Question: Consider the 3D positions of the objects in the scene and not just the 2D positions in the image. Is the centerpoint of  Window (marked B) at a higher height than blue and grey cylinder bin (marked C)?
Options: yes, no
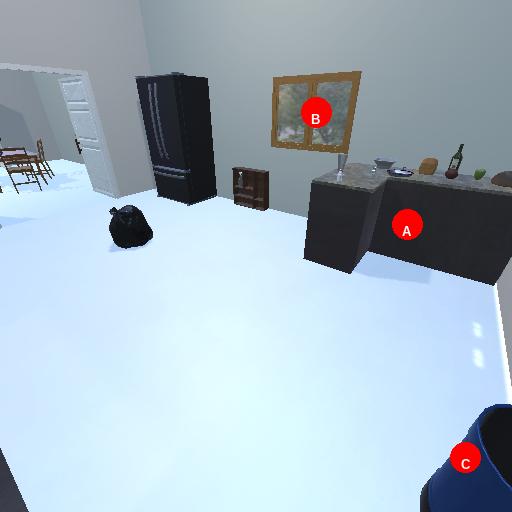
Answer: yes